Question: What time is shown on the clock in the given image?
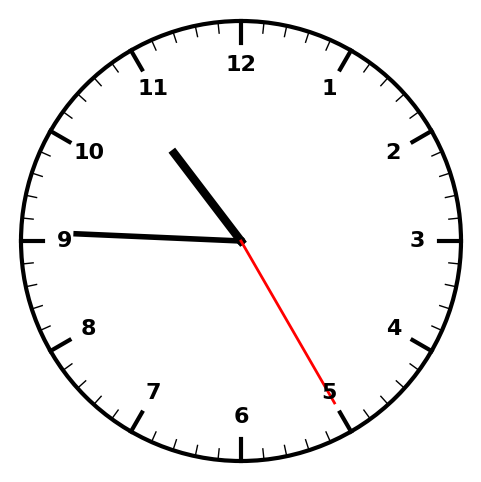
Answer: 10:45:25